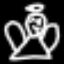
Label: angel